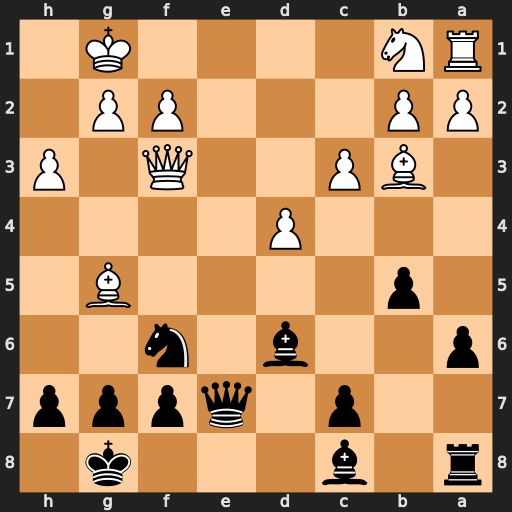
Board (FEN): r1b3k1/2p1qppp/p2b1n2/1p4B1/3P4/1BP2Q1P/PP3PP1/RN4K1
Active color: b
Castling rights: -
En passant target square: -
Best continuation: Qe1#